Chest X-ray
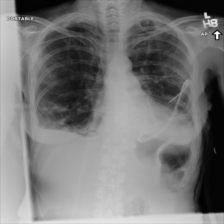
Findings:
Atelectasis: negative
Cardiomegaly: negative
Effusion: negative
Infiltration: negative
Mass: negative
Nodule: negative
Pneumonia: negative
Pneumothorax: positive
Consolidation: negative
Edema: negative
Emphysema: negative
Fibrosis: positive
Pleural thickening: negative
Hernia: negative